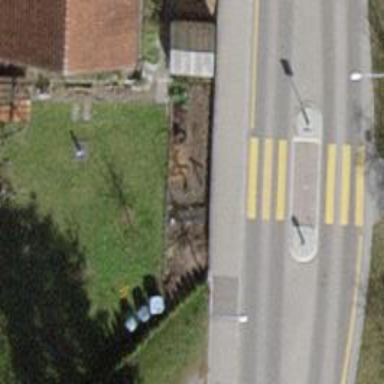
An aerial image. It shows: Kerb serving as barrier.